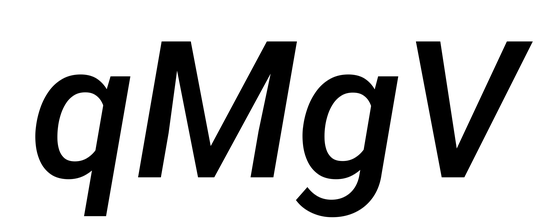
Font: Roboto-Italic_Medium_Italic